Question: I'm using a fixed 'container', and bootstrap is supposed to have a 20px gutter on all sides.
Still, I'm getting no gutter, While Michael Hartl's layout is OK.

I'm using Chrome on Linux.
Thanks!
## EDIT: Found the criminal: But now what?
'''
/* line 9, /.rvm/gems/ruby-1.9.3-p0/gems/bootstrap-sass-2.0.2/vendor/assets/stylesheets/bootstrap/_scaffolding.scss */
body {
margin: 0;
font-family: "Helvetica Neue", Helvetica, Arial, sans-serif;
font-size: 13px;
line-height: 18px;
color: #333333;
background-color: white;
}
'''
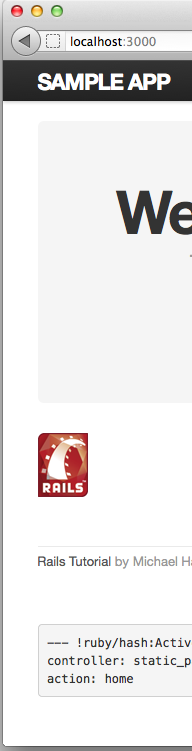
Answer: Solved by using a custom style - but didn't solve the bootstrap problem (I'm only overriding it)
'''
body {
padding-top: 60px;
padding-right: 20px;
padding-left: 20px;
}
'''
Kudos to <URL>